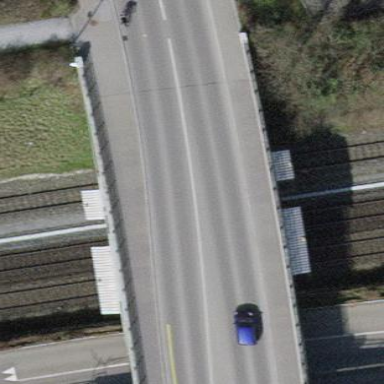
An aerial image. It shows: Bridge with beam structure.